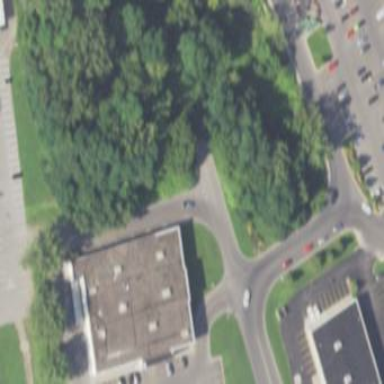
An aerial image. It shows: Hardware shop located in building.